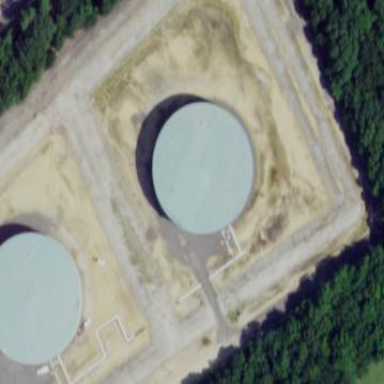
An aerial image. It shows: Storage tank which is man-made and housed in building.